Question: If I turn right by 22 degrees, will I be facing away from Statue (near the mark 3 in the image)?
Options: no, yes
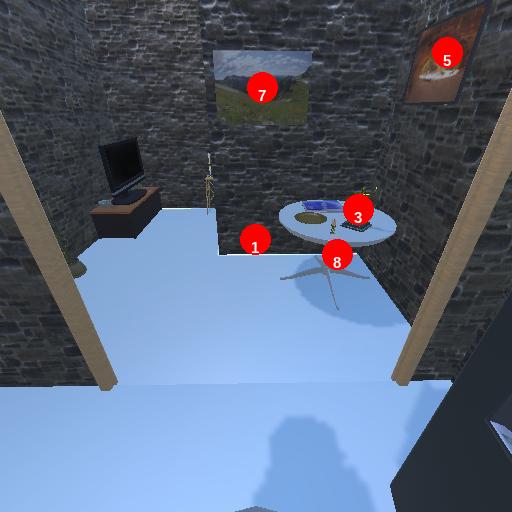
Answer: no